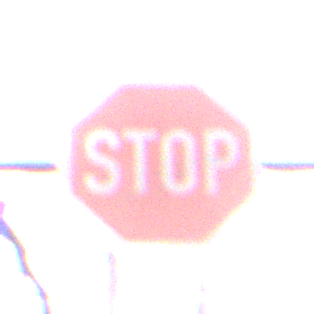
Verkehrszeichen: Stop
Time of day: Midday
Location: Outdoor (Nature)
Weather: Overcast
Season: Autumn
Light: Natural